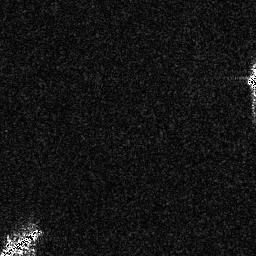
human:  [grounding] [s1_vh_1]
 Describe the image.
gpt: In the satellite image, there is  <ref>1 medium ship </ref> <box>[[0, 88, 16, 98, 0]]</box> located at bottom left.